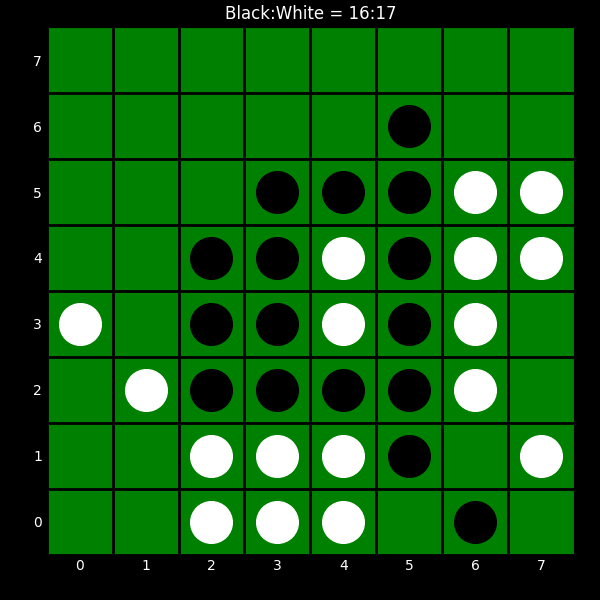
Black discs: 16
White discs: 17